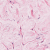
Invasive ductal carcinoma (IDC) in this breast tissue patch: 0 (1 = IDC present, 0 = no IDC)